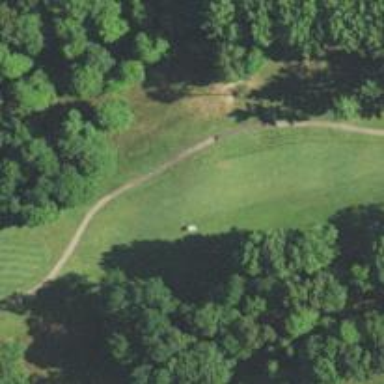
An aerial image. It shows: Golf hole.